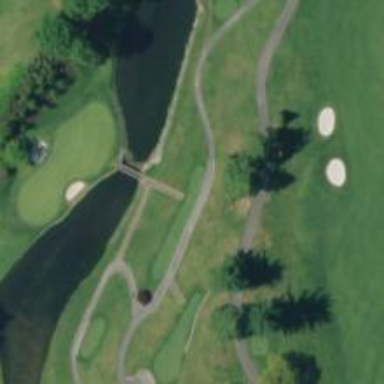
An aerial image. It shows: Path for both roads and golfers.